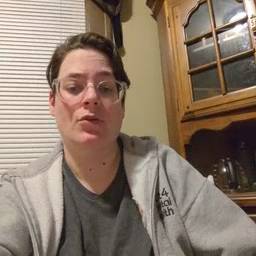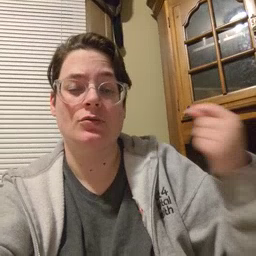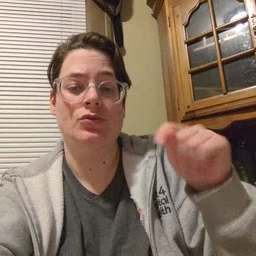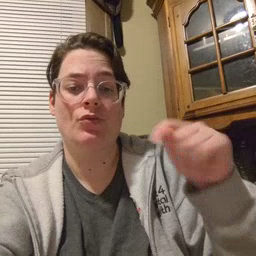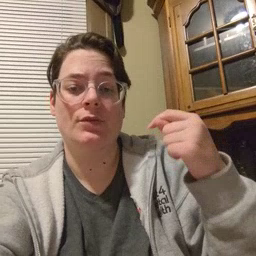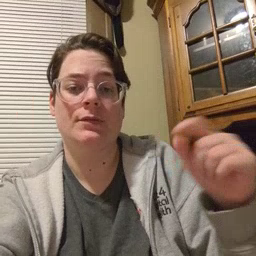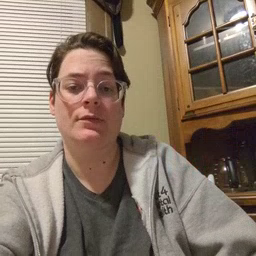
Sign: toy